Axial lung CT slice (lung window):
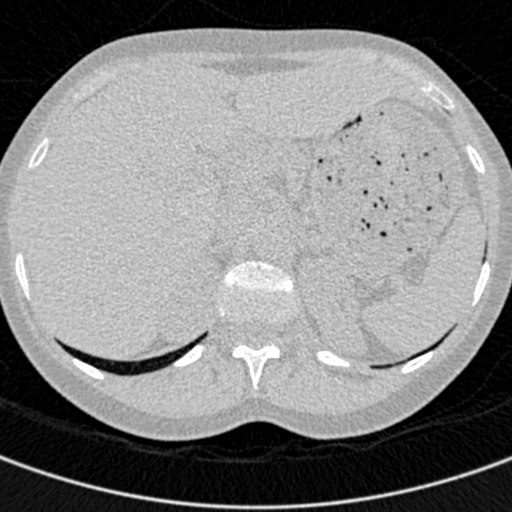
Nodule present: no